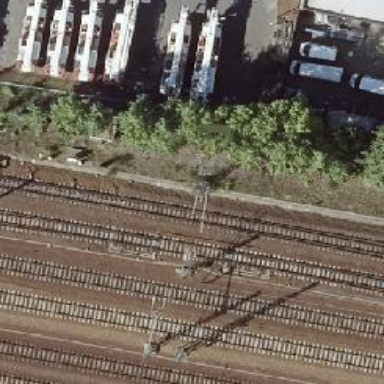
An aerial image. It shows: Railway switch with the turnout on the left side.